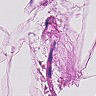
Metastatic tissue present: no